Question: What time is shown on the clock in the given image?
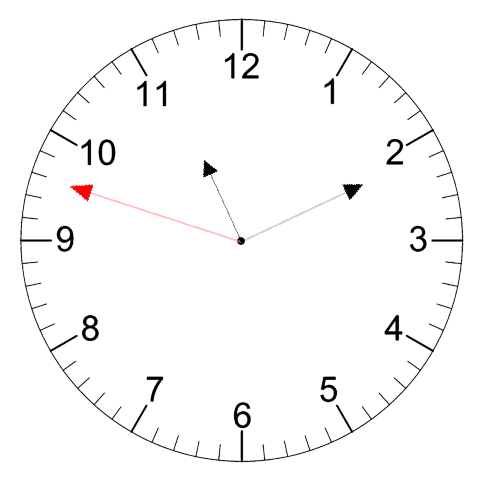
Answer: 11:10:48